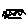
Label: zigzag